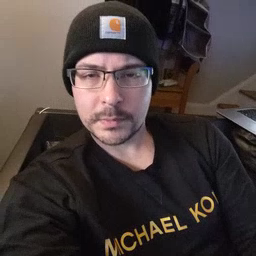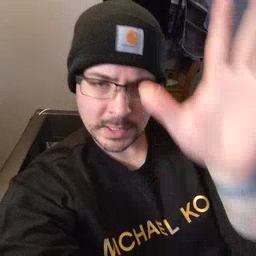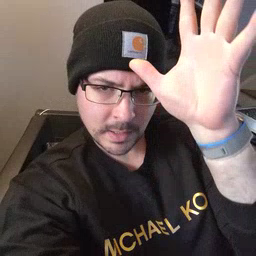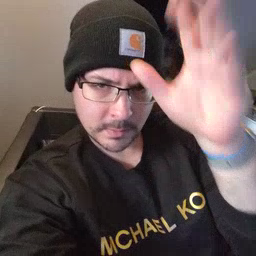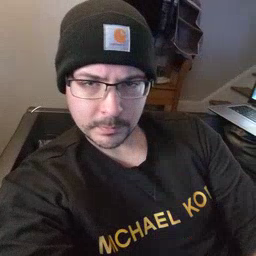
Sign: dad